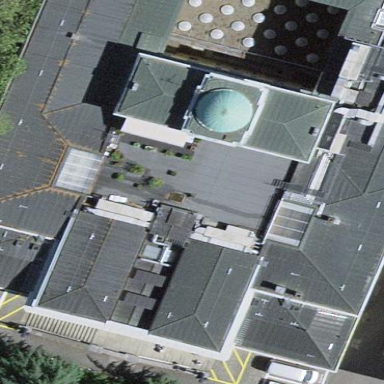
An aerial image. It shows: Flat-roofed university building.